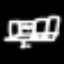
Label: square